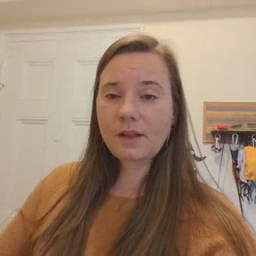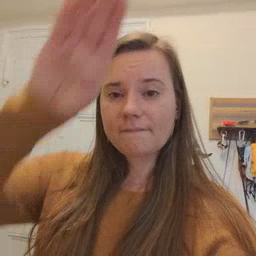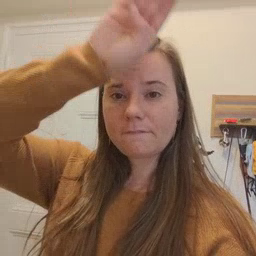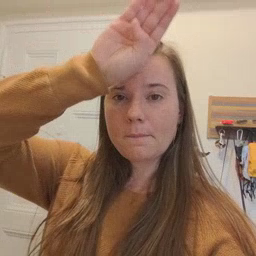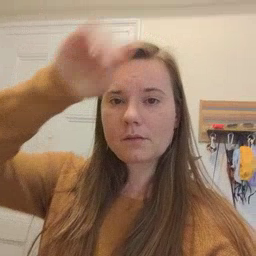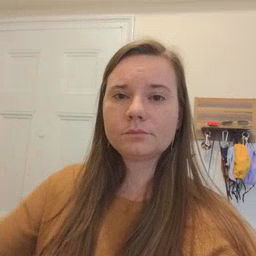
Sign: fireman